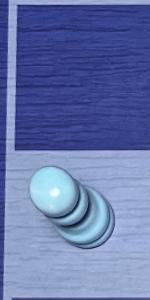
Label: Pawn_White